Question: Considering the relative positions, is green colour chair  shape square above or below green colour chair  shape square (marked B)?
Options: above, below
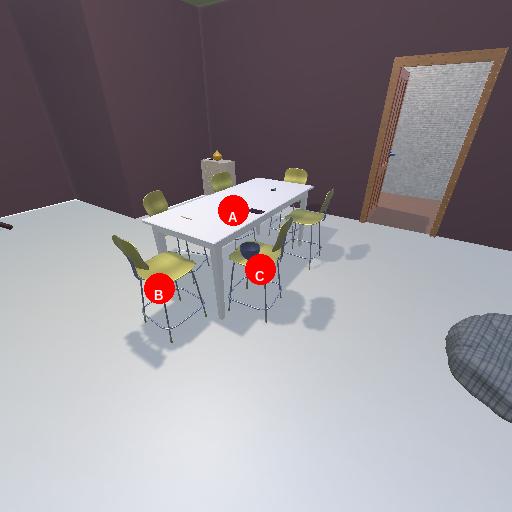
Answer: above